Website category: book
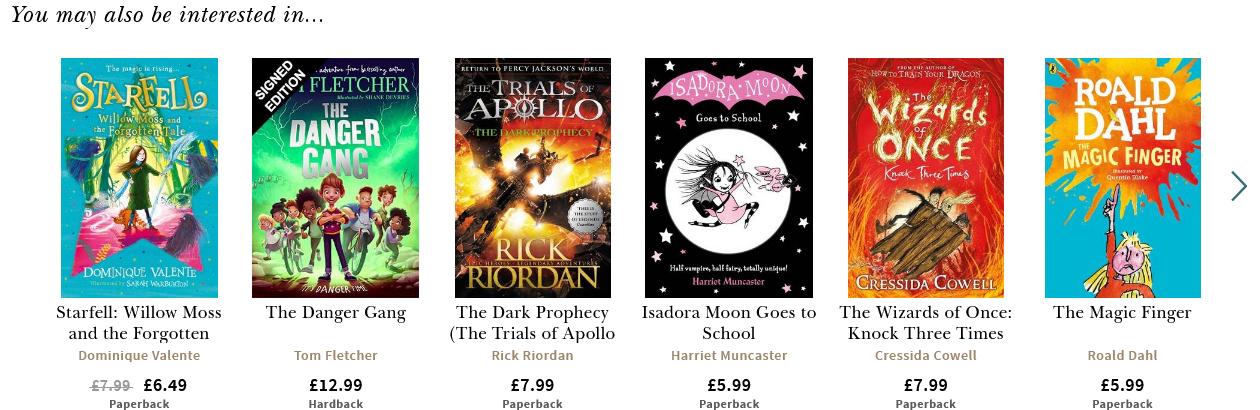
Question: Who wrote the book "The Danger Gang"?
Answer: Tom Fletcher

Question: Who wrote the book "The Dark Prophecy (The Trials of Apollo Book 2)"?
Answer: Rick Riordan

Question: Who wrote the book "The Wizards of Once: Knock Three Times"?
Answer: Cressida Cowell

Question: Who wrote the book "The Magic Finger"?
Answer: Roald Dahl

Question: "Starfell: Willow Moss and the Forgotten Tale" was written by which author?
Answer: Dominique Valente

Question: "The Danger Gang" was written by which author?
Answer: Tom Fletcher

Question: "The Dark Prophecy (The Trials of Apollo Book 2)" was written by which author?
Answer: Rick Riordan

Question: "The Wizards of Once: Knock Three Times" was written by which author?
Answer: Cressida Cowell

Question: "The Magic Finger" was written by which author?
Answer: Roald Dahl

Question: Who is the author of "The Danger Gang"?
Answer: Tom Fletcher

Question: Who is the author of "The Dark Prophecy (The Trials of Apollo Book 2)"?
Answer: Rick Riordan

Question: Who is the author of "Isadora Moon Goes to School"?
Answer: Harriet Muncaster

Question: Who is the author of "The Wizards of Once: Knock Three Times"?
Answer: Cressida Cowell

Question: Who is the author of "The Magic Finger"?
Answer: Roald Dahl

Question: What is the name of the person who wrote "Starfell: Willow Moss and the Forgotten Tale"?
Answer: Dominique Valente

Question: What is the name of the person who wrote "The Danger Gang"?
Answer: Tom Fletcher

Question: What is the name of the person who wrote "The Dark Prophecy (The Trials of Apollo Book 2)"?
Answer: Rick Riordan

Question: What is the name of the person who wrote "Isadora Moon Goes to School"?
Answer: Harriet Muncaster

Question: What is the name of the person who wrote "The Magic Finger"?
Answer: Roald Dahl

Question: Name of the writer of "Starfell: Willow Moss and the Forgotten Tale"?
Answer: Dominique Valente

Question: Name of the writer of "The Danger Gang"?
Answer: Tom Fletcher

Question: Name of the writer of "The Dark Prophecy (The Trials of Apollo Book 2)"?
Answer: Rick Riordan

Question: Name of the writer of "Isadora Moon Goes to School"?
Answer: Harriet Muncaster

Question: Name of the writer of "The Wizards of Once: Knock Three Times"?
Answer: Cressida Cowell

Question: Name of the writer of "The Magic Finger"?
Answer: Roald Dahl

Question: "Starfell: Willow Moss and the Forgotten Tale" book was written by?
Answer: Dominique Valente

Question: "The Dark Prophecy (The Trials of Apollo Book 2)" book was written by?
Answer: Rick Riordan

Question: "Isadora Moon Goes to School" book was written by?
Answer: Harriet Muncaster

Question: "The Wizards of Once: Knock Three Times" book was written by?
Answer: Cressida Cowell

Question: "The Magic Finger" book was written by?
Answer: Roald Dahl

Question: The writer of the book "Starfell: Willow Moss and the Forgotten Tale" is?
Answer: Dominique Valente

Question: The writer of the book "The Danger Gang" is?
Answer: Tom Fletcher

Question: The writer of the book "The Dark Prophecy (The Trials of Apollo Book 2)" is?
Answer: Rick Riordan

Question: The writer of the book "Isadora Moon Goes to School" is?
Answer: Harriet Muncaster

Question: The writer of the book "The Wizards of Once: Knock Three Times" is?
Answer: Cressida Cowell

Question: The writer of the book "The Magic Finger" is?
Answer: Roald Dahl

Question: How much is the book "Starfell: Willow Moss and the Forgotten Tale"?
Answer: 6.49

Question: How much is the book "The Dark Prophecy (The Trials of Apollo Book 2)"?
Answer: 7.99

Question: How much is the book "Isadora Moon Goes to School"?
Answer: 5.99

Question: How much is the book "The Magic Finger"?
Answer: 5.99

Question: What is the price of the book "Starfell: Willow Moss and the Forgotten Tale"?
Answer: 6.49

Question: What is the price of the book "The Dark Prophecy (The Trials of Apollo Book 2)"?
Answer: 7.99

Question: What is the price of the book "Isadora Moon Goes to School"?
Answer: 5.99

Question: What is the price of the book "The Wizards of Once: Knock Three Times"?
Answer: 7.99

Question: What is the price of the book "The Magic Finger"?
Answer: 5.99

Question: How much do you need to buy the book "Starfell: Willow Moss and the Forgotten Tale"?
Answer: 6.49

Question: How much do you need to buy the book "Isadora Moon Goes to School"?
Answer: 5.99

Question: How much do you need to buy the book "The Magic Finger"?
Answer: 5.99

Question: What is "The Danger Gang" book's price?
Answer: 12.99

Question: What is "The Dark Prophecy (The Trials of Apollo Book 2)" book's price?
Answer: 7.99

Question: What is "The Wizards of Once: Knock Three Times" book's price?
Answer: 7.99

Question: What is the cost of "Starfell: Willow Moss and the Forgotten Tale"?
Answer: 6.49

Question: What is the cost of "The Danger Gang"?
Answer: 12.99

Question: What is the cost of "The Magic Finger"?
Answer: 5.99

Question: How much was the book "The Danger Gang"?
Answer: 12.99

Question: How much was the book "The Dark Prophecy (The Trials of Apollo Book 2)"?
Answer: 7.99

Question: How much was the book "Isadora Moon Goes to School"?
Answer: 5.99

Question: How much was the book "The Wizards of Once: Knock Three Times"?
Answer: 7.99

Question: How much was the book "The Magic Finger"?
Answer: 5.99

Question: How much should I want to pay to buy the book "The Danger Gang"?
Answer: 12.99

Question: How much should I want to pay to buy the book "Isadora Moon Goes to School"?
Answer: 5.99

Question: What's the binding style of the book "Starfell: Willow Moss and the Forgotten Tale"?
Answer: Paperback

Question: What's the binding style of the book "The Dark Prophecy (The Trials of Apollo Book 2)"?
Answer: Paperback

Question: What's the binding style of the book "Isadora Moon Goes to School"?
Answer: Paperback